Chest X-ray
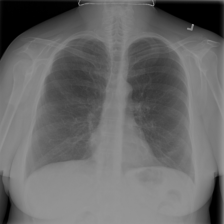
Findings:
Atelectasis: negative
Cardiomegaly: negative
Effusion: negative
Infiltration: positive
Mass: negative
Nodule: negative
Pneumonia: negative
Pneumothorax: negative
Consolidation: negative
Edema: negative
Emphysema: negative
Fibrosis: negative
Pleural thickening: negative
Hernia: negative